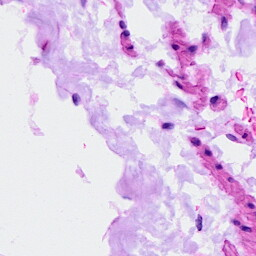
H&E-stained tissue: Ovarian